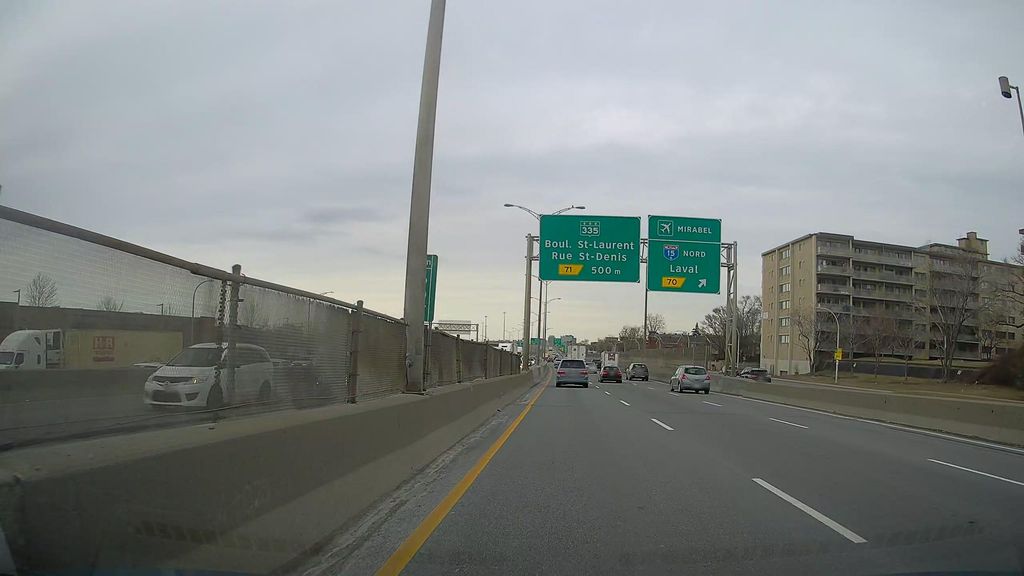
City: montreal